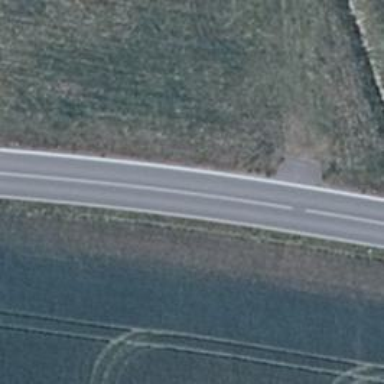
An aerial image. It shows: Secondary road with asphalt surface.